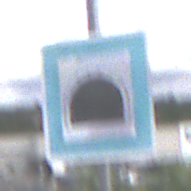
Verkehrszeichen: Tunnel
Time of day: MorningAfternoon
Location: Outdoor (Suburban)
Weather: PartlyCloudy
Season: NotSpecified
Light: Natural